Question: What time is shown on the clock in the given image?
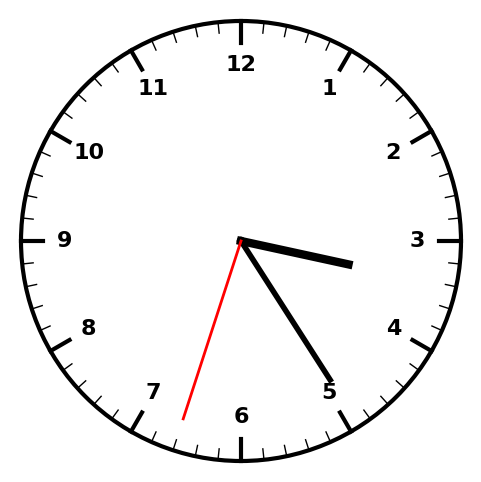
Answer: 03:24:33